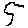
Label: tree